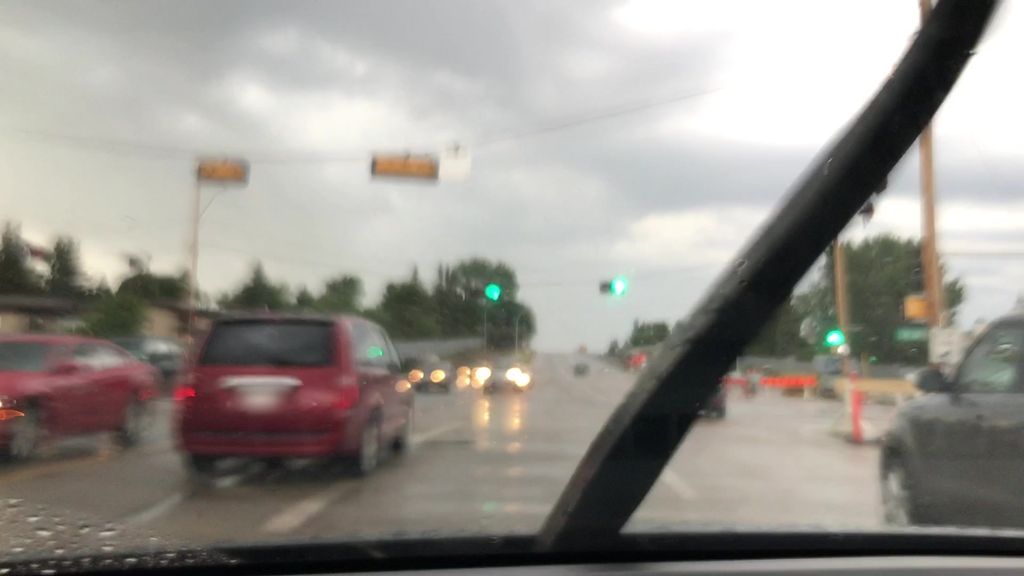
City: edmonton